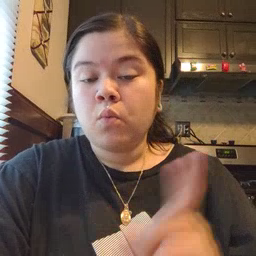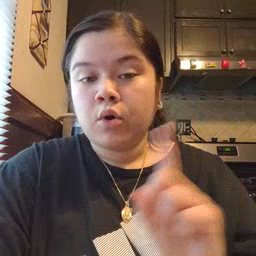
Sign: where